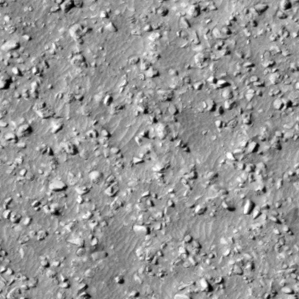
Label: non_frost